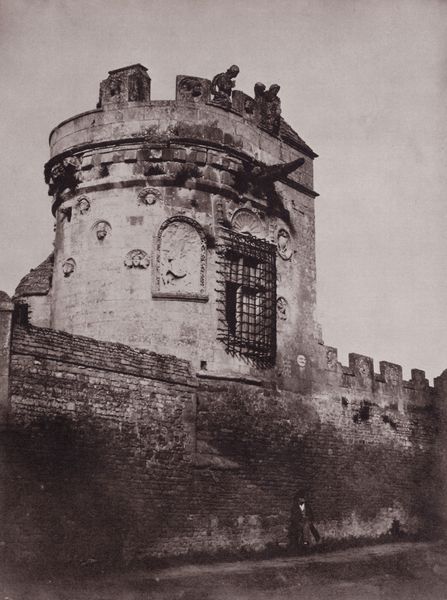
Titel: La Tour des Gens d'Armens in Cean
Künstler: Hippolyte Bayard
Schlagwörter: angriff, baum, berg, dunkel, felsen, gestein, himmel, kampf, mann, schatten, wasser, weiß, fluss, frauen, menschen, sand, sitzen, stadt, fenster, frau, grau, hell, köpfe, licht, männer, schwarz, straße, tür, anlage, blick, dach, gebäude, haus, schloss, weg, ornament, alt, anzug, wand, architektur, barock, mensch, stein, steine, bild, schauen, wache, bach, erde, häuser, hügel, spiegelung, gehen, gewässer, gitter, wege, figur, mantel, sitzend, kind, personen, person, traurig, kinder, oval, turm, skulptur, relief, bogen, italien, pflaster, türen, berge, dorf, dächer, mauer, ziegel, tag, monochrom, backstein, spazieren, besucher, sepia, figuren, rundbogen, krieg, lehnen, soldaten, spielen, detail, zinnen, befestigung, foto, fotografie, oben, photographie, bögen, wände, wei, eingang, fugen, gang, kanone, reste, ruine, offen, antike, burg, fensterrahmen, passant, seilwinde, tageslicht, denkmal, festung, mauerwerk, kontur, schwarz-weiß, soldat, kranz, kunst, photo, halbrund, fries, gemäuer, sims, schoss, ziegelsteine, öffnung, gesims, skulpturen, gefängnis, kerker, putz, statuen, mauern, gitterfenster, vergittert, antik, mittelalter, wächter, stadtmauer, geschütz, kanonenrohr, muschel, wasserschloss, spaziergänger, reliefs, graustufen, bau, wasserspeier, schießen, raster, bauten, monument, zinne, abwehr, sicher, photografie, öffnungen, eisengitter, zinnenkranz, romanisch, gänge, gesimse, rundgang, naturstein, werk, scharte, befestigungsanlage, wachturm, verteidigung, wehranlage, häsuer, ausguck, wehrturm, zugemauert, schießscharte, passieren, trist, abfluss, speier, bering, werke, verteidigen, verankert, blendfenster, festungsbau, bersucherin, nefestigung, schiessanlage, stadzmauer, wabd, fefängnis